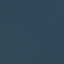
Label: SeaLake